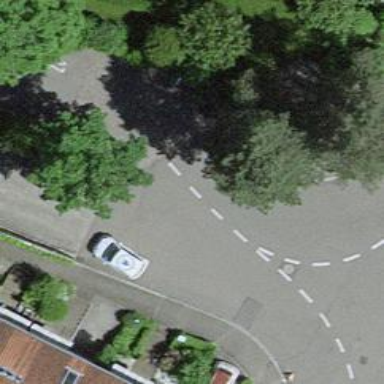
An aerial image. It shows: Post box.